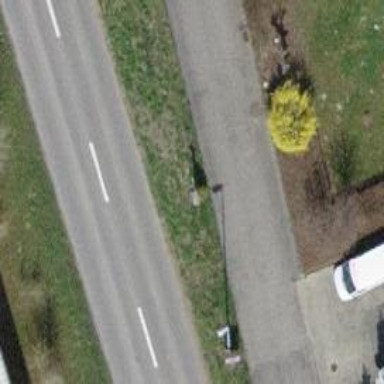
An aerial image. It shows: Historic wayside cross.